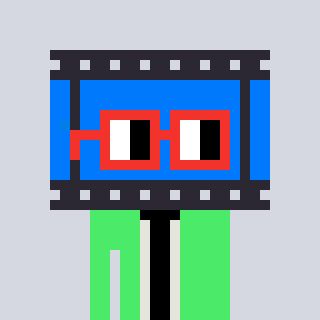
a pixel art character with square red glasses, a film strip-shaped head and a teal-colored body on a cool background